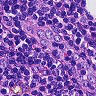
Metastatic tissue present: no